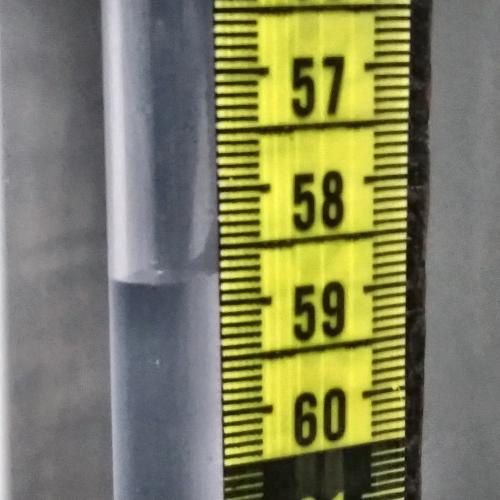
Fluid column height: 58.8 cm